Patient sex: M
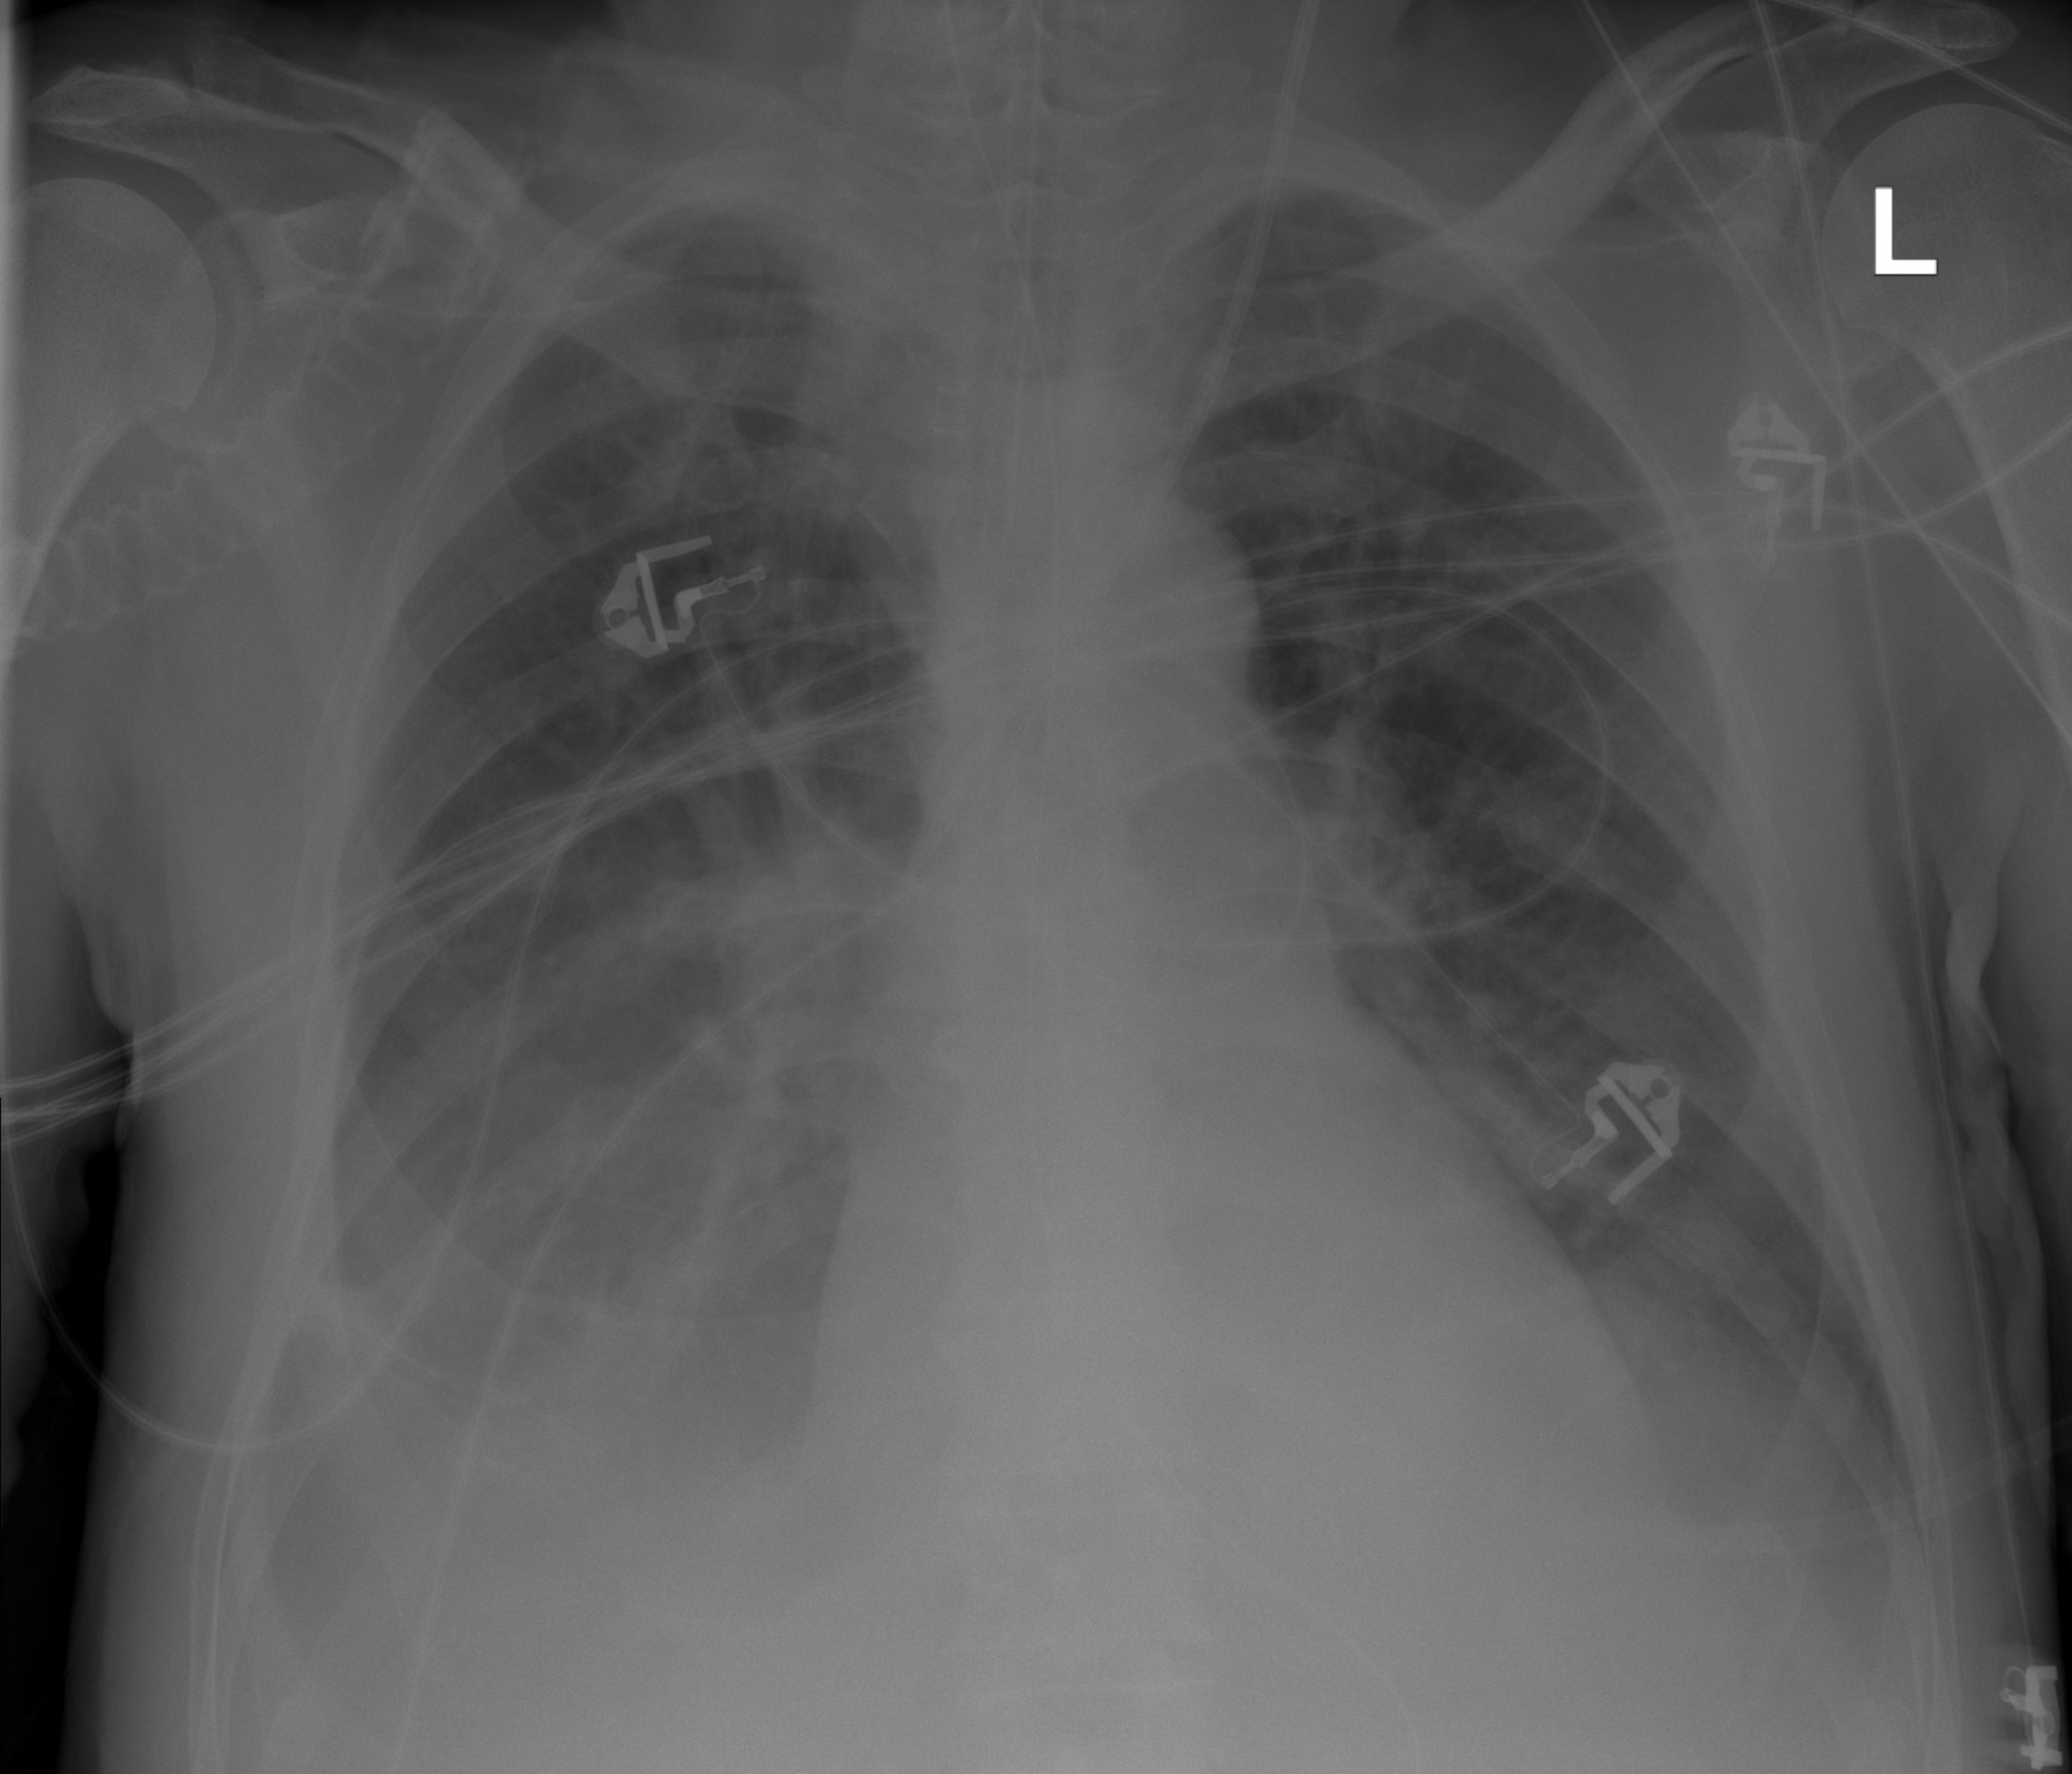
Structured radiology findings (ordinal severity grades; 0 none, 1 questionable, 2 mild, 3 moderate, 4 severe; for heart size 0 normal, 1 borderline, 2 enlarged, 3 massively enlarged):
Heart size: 0
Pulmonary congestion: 0
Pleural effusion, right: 2
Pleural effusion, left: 0
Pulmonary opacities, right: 1
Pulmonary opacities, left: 0
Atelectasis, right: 2
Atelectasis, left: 0